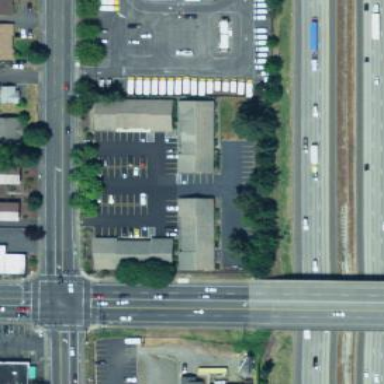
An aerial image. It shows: Parking area with asphalt surface.